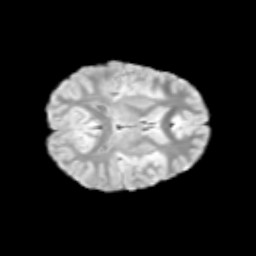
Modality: T2w
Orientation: axial
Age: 11
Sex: male
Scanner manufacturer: siemens
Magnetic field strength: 3 T
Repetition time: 3.8 s
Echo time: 0.07 s